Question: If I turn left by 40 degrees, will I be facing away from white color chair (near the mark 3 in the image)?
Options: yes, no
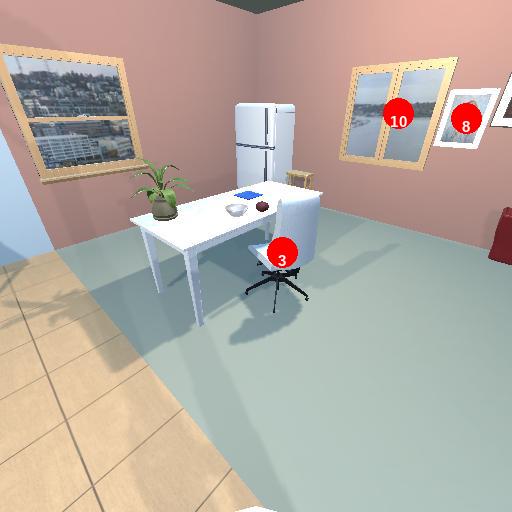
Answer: yes